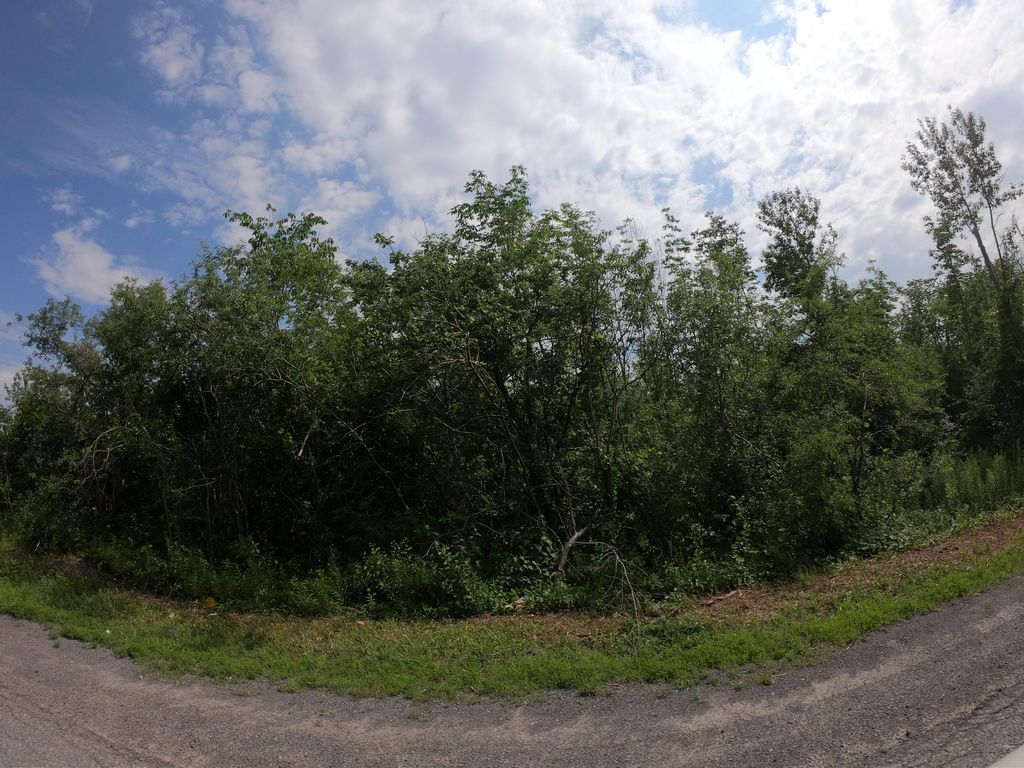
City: ottawa-gatineau